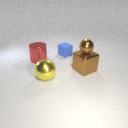
small brown metal sphere above large brown metal cube